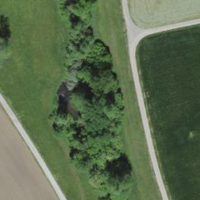
EUNIS habitat code: 24
Species observed at this site:
Mergus merganser